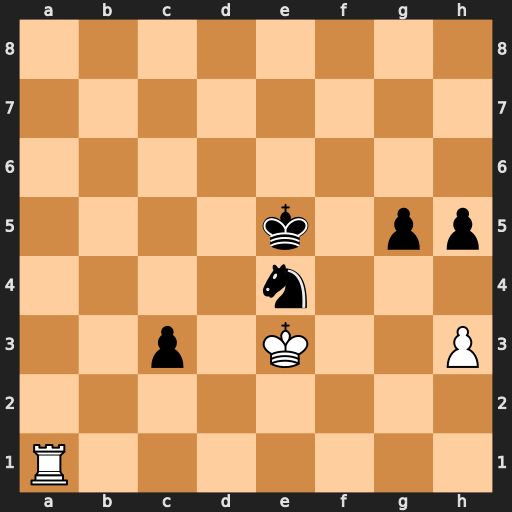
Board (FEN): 8/8/8/4k1pp/4n3/2p1K2P/8/R7
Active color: w
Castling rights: -
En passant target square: -
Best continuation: Ra5+ Kd6 Kxe4